Question: I'm using Karma on node.js to run tests as part of a build script. When running the command standalone, it looks like this:

However, when run as part of the build job it becomes this:
'''
TestJs:
node node_modules\karmain\karma start lib\Tests.conf.js
-[33mWARN [karma]: -[39mPort 19876 in use
-[32mINFO [karma]: -[39mKarma v0.12.28 server started at http://localhost:19877/
-[32mINFO [launcher]: -[39mStarting browser PhantomJS
-[32mINFO [PhantomJS 1.9.8 (Windows 8)]: -[39mConnected on socket tw-cSawB8PRCSVL-QYsr with id 81276065
'''
which gets a bit hard to read. Apparently Node itself has some sort of support for translating ANSI escape sequences into the Windows console APIs, but this gets lost when redirecting or capturing output (the file written when doing a shell redirect contains the escape sequences as well).
Is there any way to suppress the colours? 'node --help' mentions '$Env:NODE_DISABLE_COLORS', however, that seems to be only for the REPL and doesn't do anything for me for running a script.
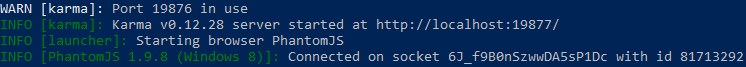
Answer: Nevermind, I found a line in the Karma config:
'''
// enable / disable colors in the output (reporters and logs)
colors: true,
'''
which I just forgot to change.